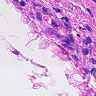
Metastatic tissue present: no